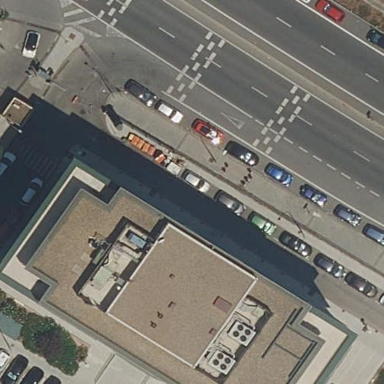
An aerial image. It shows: Office building.